Question: I am attempting to create a multiline graph using Vincent.
I have a csv file with the following layout:
'''
,wk1,wk2,wk3,wk4,wk5,wk6,wk7,wk8,wk9
Tom J,97,65,82,65,101,84,79,71,83
Lisa R,95,87,95,65,61,78,93,95,56
Rich F,51,111,50,119,84,77,73,84,60
Anne E,63,68,89,70,95,80,56,75,82
Dan M,83,95,36,115,79,79,65,55,69
Mack W,67,89,72,79,47,64,113,94,33
'''
Here is my code:
'''
import pandas as pd
import vincent
df = pd.read_csv('weekscores.csv', index_col=0)
lines = vincent.Line(df)
lines.axis_titles(x='WEEKS', y='SCORE')
lines.legend(title='Player')
lines.to_json('line.html',html_out=True,html_path='line_template.html')
'''
This runs and a graph is generated but no lines are displayed in the graph:

Inspecting the data using .grammar() I see something like this for each week's score:
'''
{'val': 97, 'col': 'wk1', 'idx': 'Tom J'}
'''
Any assistance in getting this to render is appreciated.
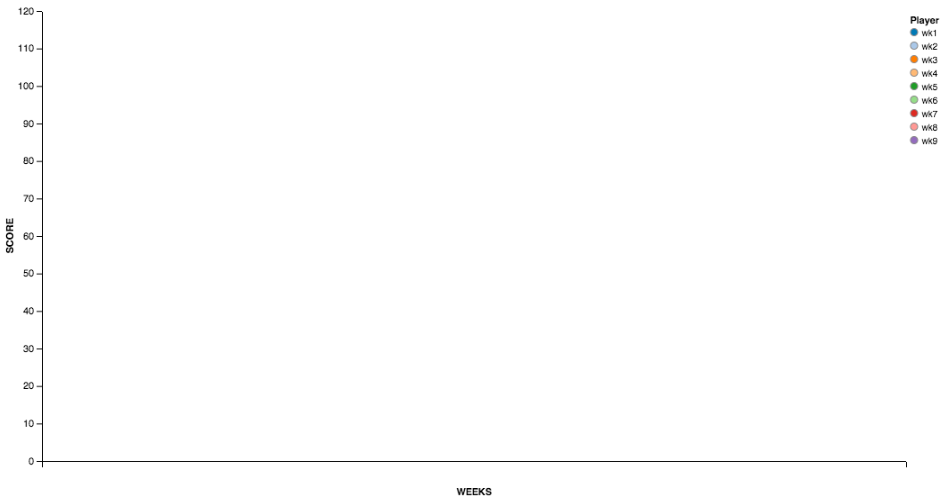
Answer: There are a couple issues here: the first is that Vincent (naively) assumes that line charts are going to take linear scales, when in this case we actual need an ordinal scale. The second issue is that the dataframe needs to be transposed so that the weeks are on the index. So, to get the plot you're looking for:
'''
import vincent
import pandas as pd
df = pd.read_csv('weekscores.csv', index_col=0)
df = df.T
df
Out[27]:
Name Tom J Lisa R Rich F Anne E Dan M Mack W
wk1 97 95 51 63 83 67
wk2 65 87 111 68 95 89
wk3 82 95 50 89 36 72
wk4 65 65 119 70 115 79
wk5 101 61 84 95 79 47
wk6 84 78 77 80 79 64
wk7 79 93 73 56 65 113
wk8 71 95 84 75 55 94
wk9 83 56 60 82 69 33
'''
Now that we've got the data flipped, we can create the line chart, and ensure that the x-scale is ordinal:
'''
lines = vincent.Line(df)
lines.scales[0].type = 'ordinal'
lines.axis_titles(x='WEEKS', y='SCORE')
lines.legend(title='Player')
'''
and you should end up with something like the following:

Hope this helps!